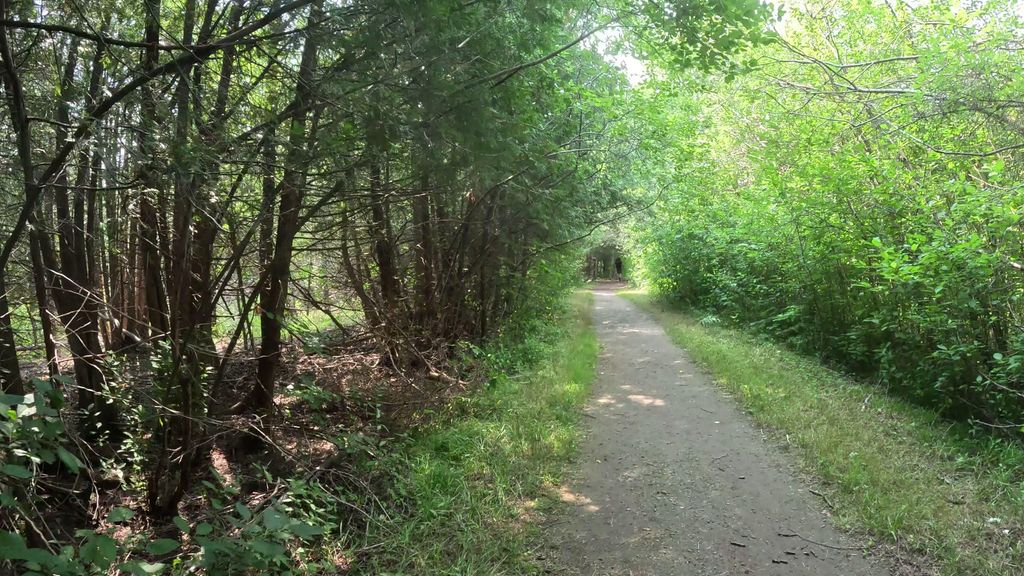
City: ottawa-gatineau